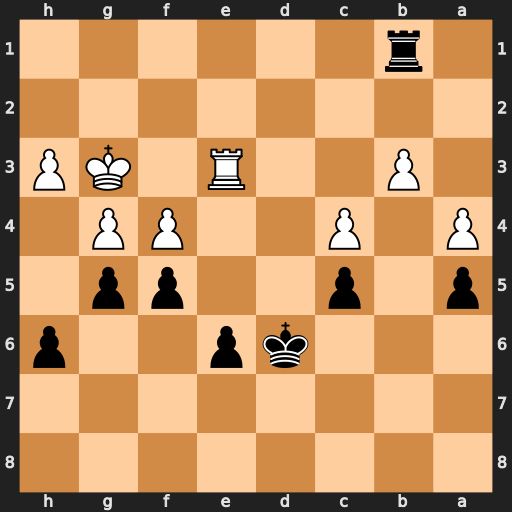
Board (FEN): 8/8/3kp2p/p1p2pp1/P1P2PP1/1P2R1KP/8/1r6
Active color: b
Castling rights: -
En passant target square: -
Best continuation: gxf4+ Kxf4 Rf1+ Kg3 f4+